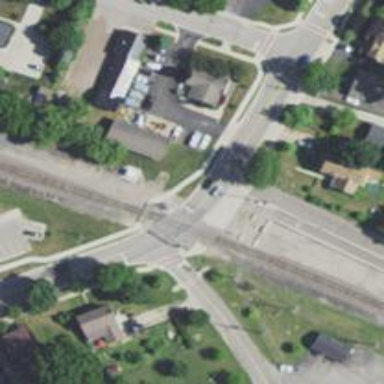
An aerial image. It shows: Railway crossing.